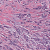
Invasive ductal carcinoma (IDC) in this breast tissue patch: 1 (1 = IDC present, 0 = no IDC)